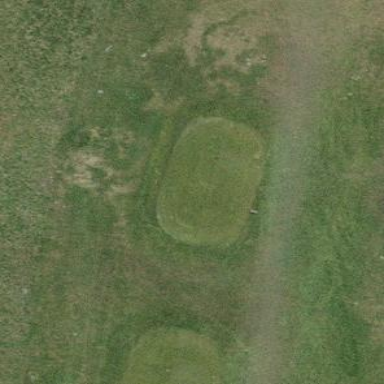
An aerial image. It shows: Grassy area designated as golf tee.